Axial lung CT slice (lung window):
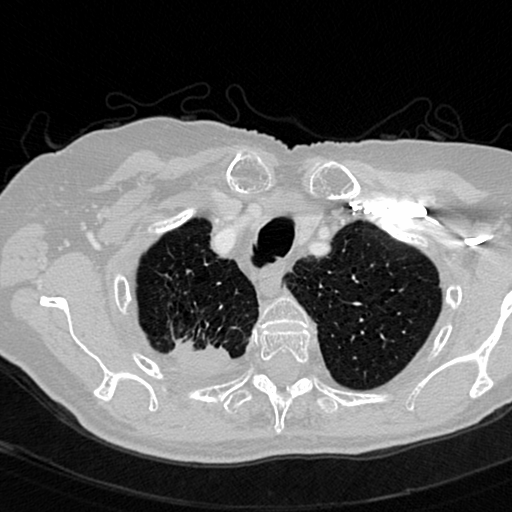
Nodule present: no